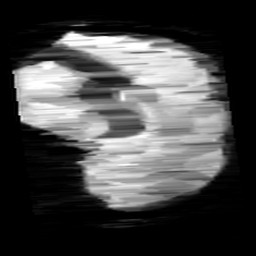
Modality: minIP
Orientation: sagittal
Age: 11
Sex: male
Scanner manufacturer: siemens
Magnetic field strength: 3 T
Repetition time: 0.027 s
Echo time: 0.02 s